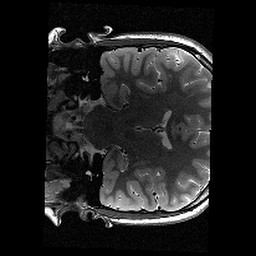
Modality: T2w
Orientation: coronal
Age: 14
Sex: female
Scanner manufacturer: siemens
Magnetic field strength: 3 T
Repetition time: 9.23 s
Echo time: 0.067 s